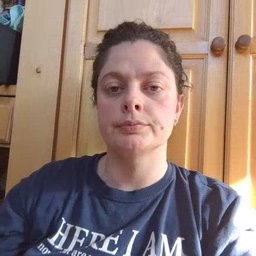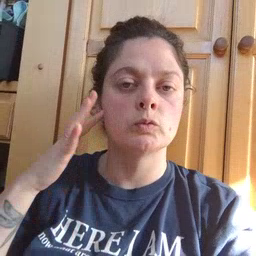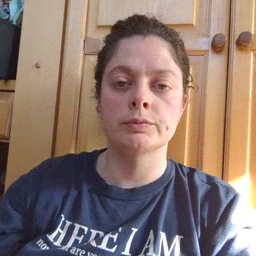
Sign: noisy